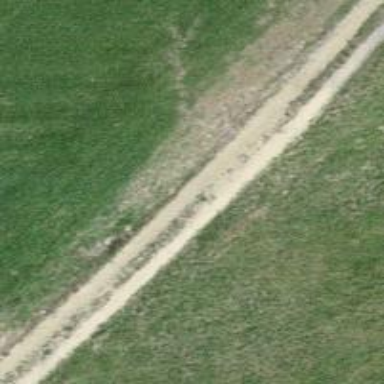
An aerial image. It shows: Track road with grade4 tracktype.